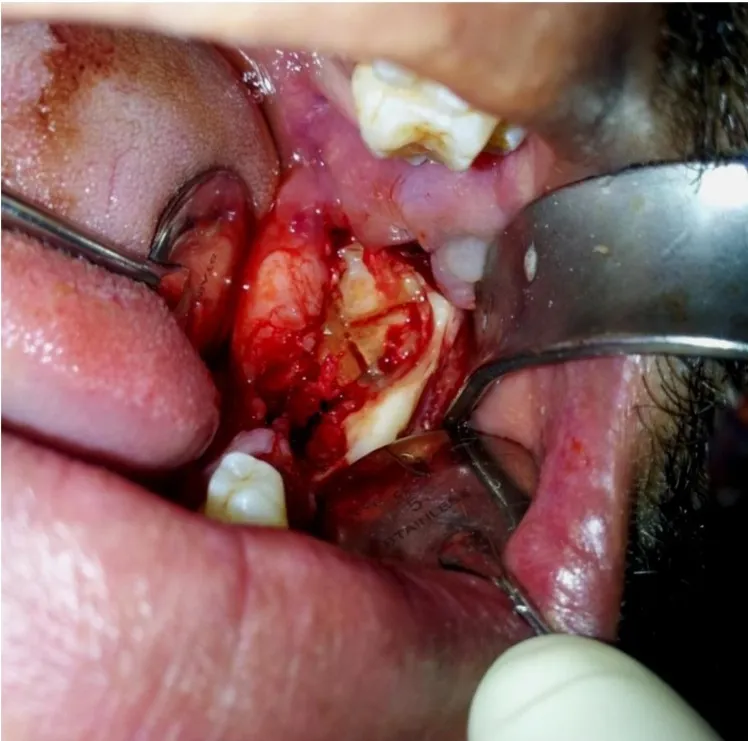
Surgical Exposure of the tumor.
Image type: medical_photograph (other_medical_photograph)